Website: crate-barrel
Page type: receipt
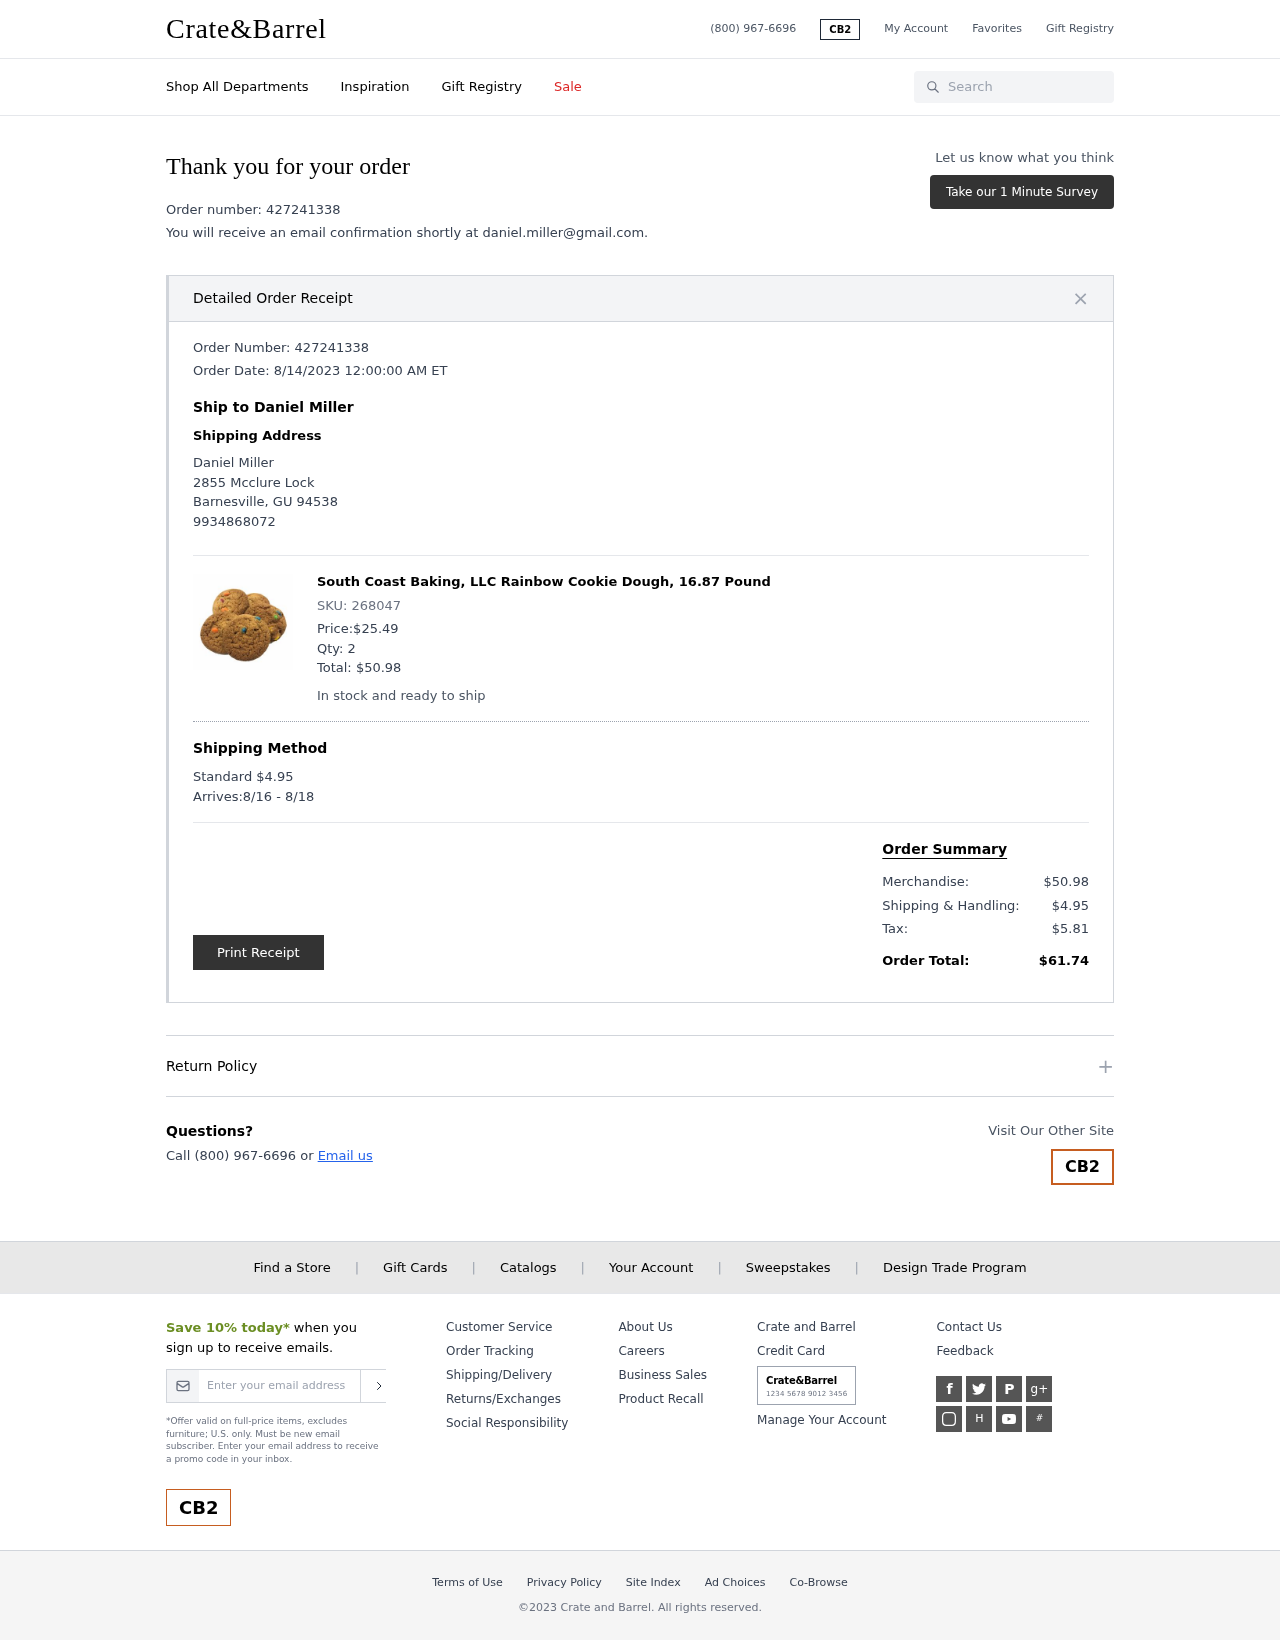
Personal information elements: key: PII_CITY
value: Barnesville
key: PII_EMAIL
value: daniel.miller@gmail.com
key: PII_FULLNAME
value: Daniel Miller
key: PII_PHONE
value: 9934868072
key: PII_POSTCODE
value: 94538
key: PII_STATE_ABBR
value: GU
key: PII_STREET
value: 2855 Mcclure Lock
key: PII_FULLNAME2
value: Daniel Miller
Product elements: key: PRODUCT1_NAME
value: South Coast Baking, LLC Rainbow Cookie Dough, 16.87 Pound
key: PRODUCT1_PRICE
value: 25.49
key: PRODUCT1_QUANTITY
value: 2
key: PRODUCT1_SKU
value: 268047
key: PRODUCT1_TOTAL
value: $50.98
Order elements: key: ORDER_ID
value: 427241338
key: ORDER_DATE
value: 8/14/2023 12:00:00 AM ET
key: ORDER_SHIPPING_COST
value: $4.95
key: ORDER_DELIVERY_DATE
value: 8/16 - 8/18
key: ORDER_SUBTOTAL
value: $50.98
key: ORDER_SHIPPING_COST2
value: $4.95
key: ORDER_TAX
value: $5.81
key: ORDER_TOTAL
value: $61.74
Search elements: key: HEADER_SEARCH
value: Search